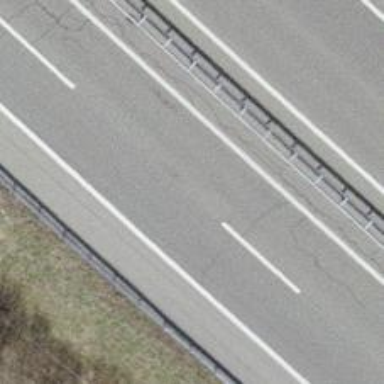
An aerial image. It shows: Motorway.